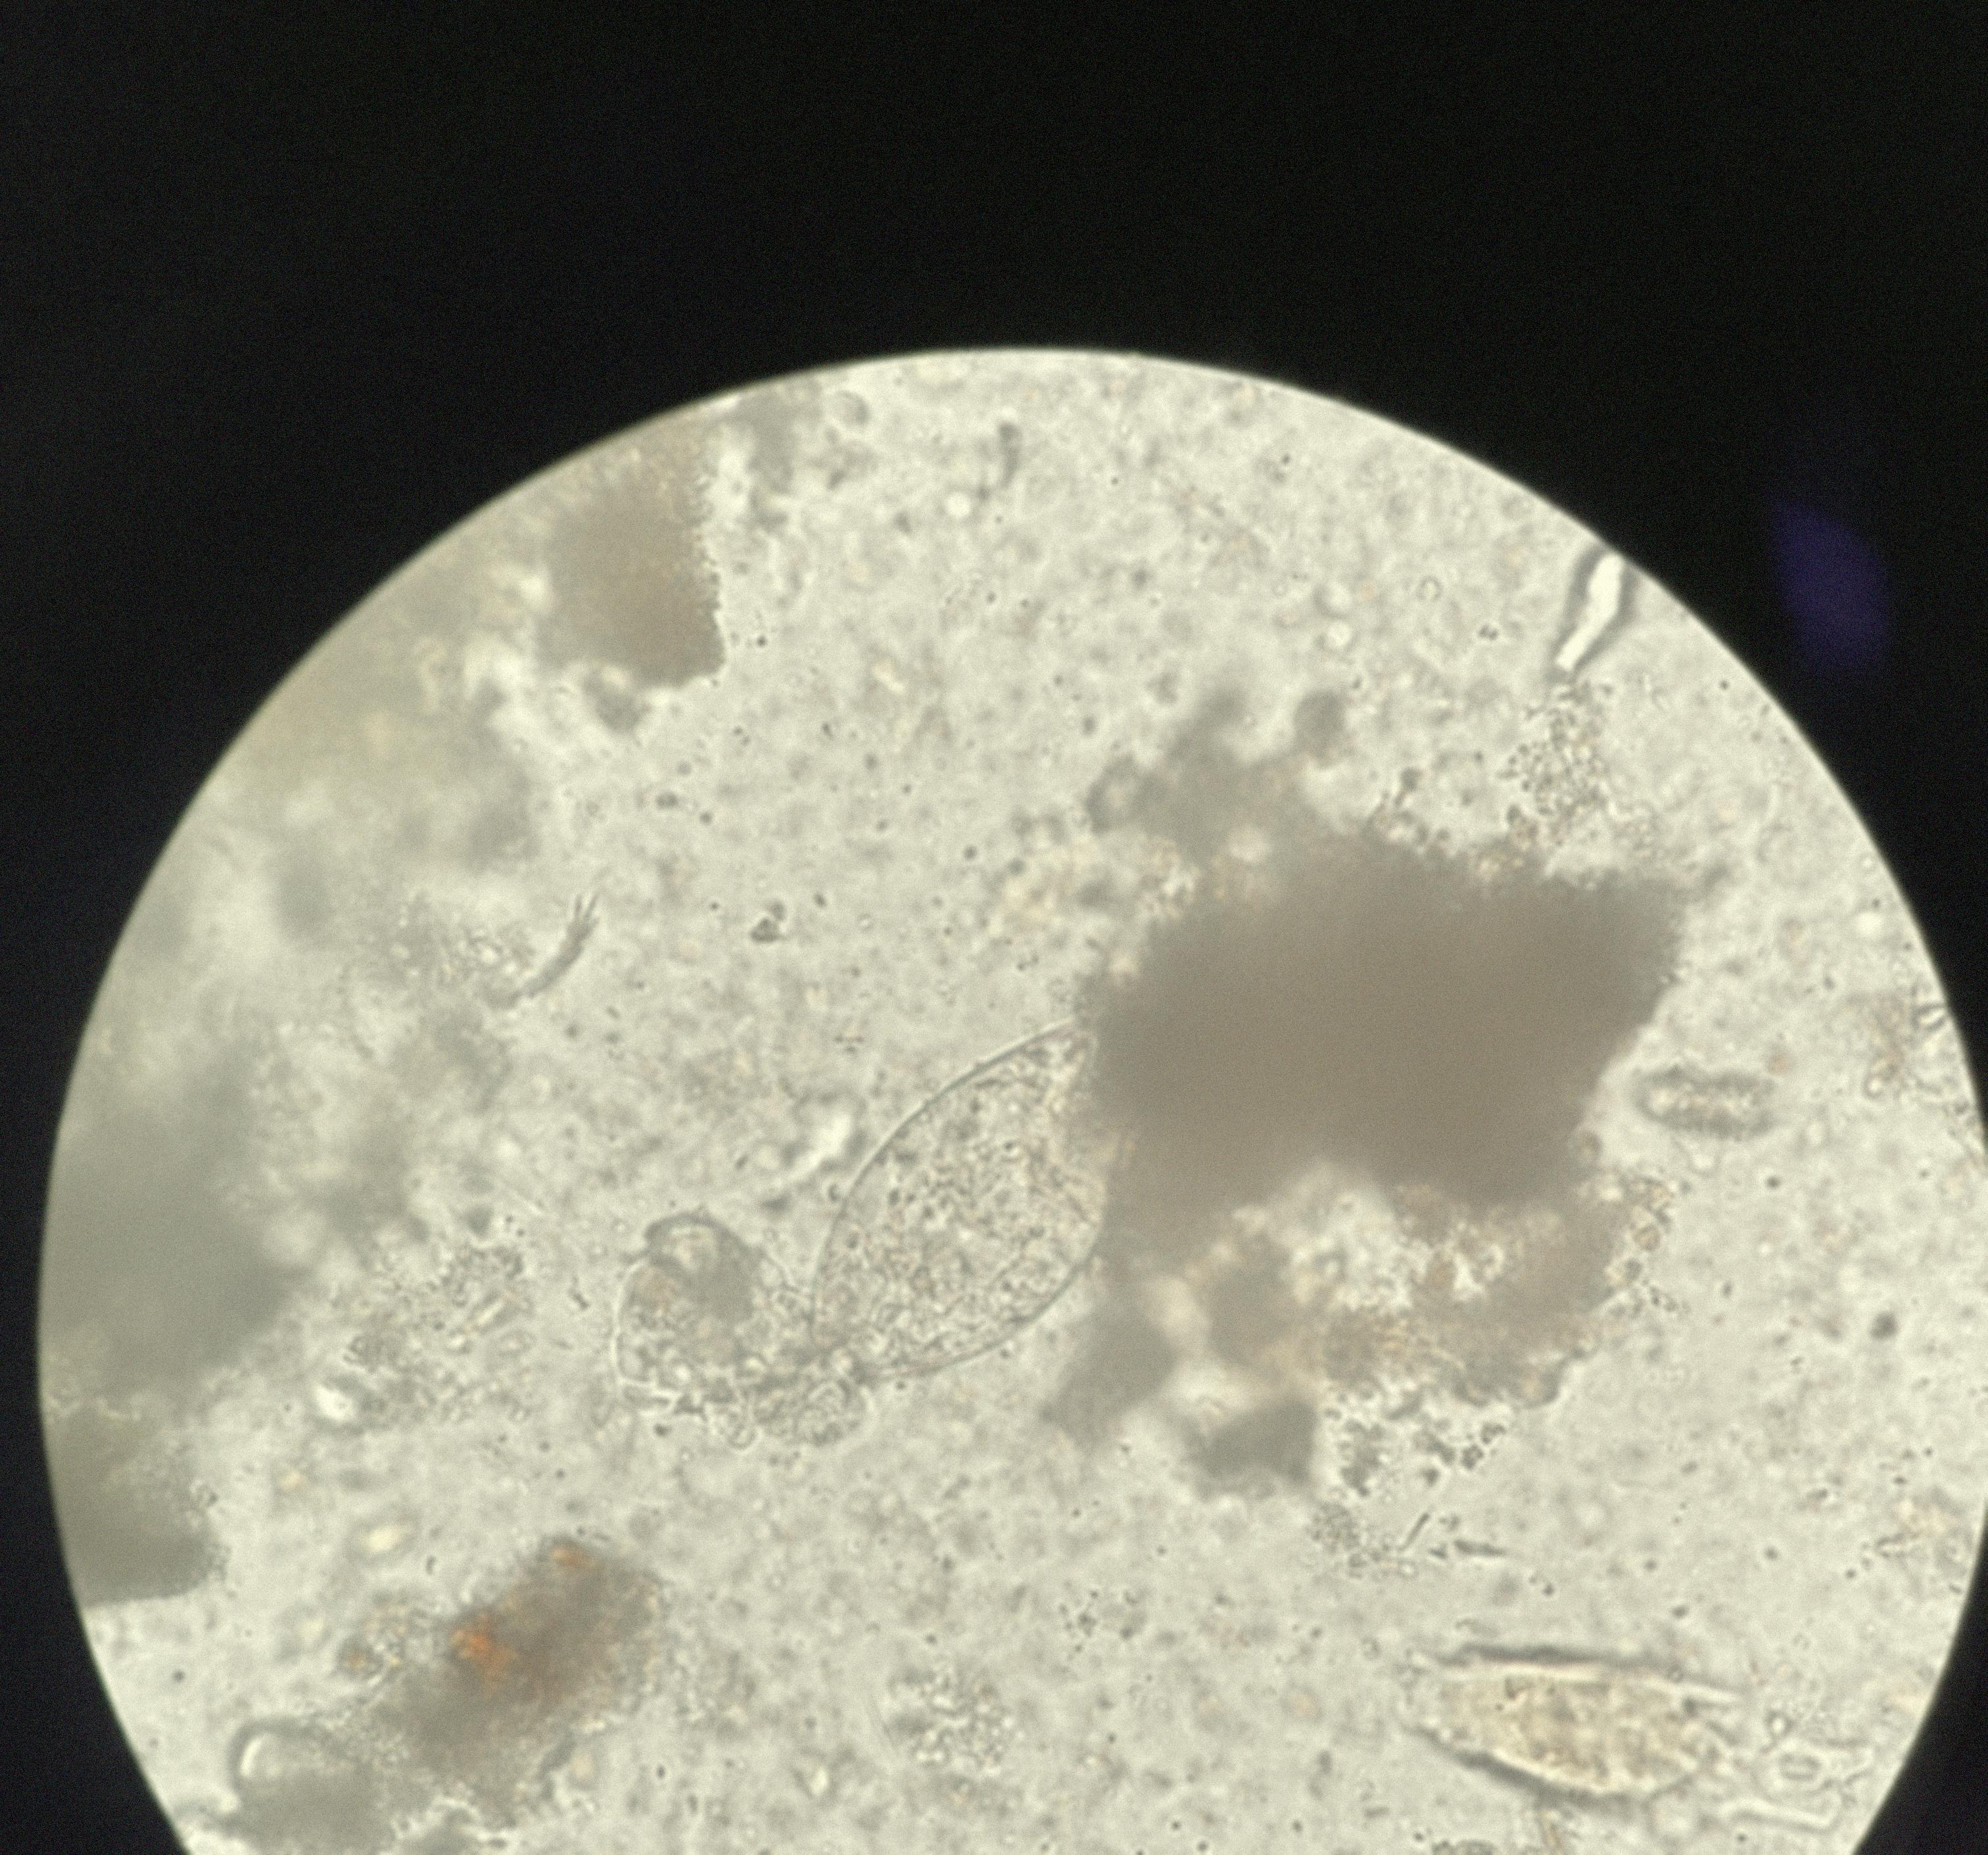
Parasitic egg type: Fasciolopsis buski